Field crop: maize
Growth stage: 2
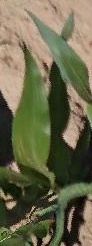
Species: maize